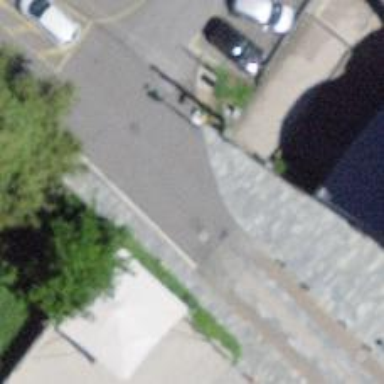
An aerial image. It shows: Footway surfaced with paving stones.